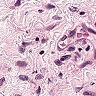
Metastatic tissue present: no